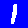
Digit: 1